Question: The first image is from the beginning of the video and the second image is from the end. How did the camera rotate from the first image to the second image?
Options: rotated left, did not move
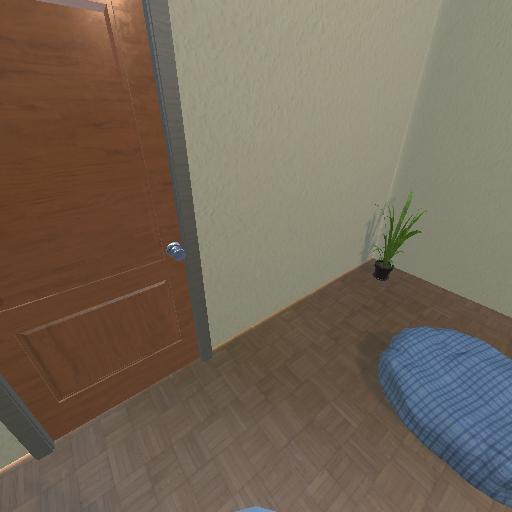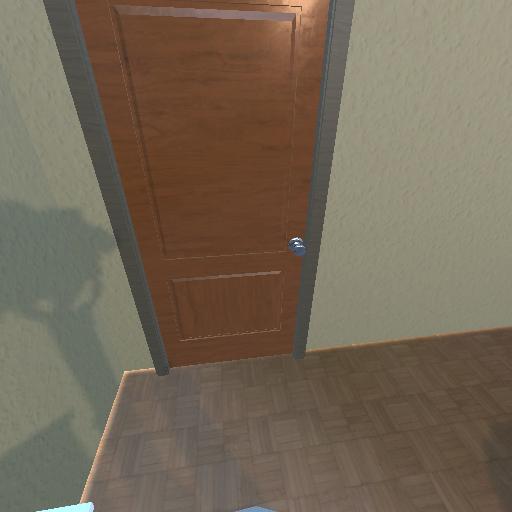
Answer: rotated left